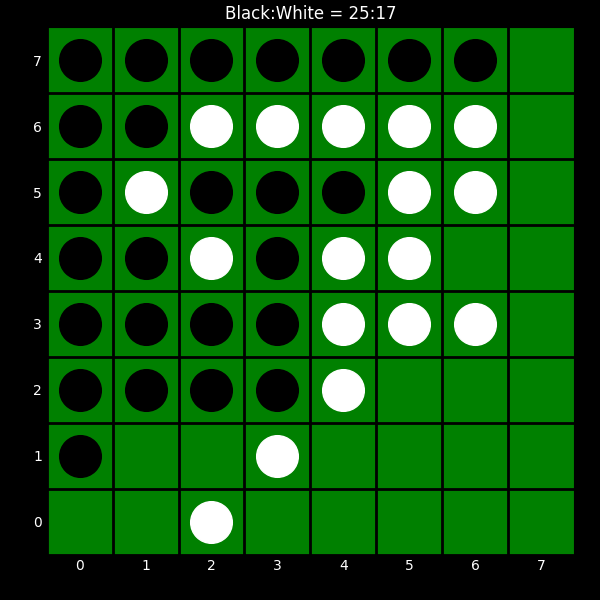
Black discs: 25
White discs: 17